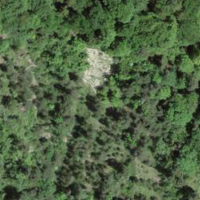
EUNIS habitat code: 45
Species observed at this site:
Lathyrus vernus
Parnassia palustris
Aster amellus